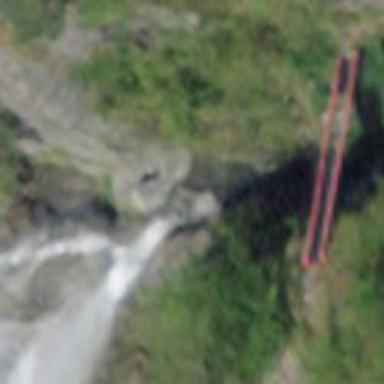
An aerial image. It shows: Beautiful waterfall.